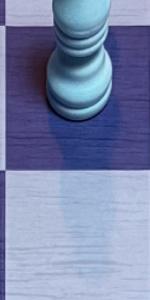
Label: Empty